Question: Here's my fiddle: <URL>
I'd like it to looks like this:

The code should be smart enough to know that it should only create connectors for the rows after the event pick and before the game date.
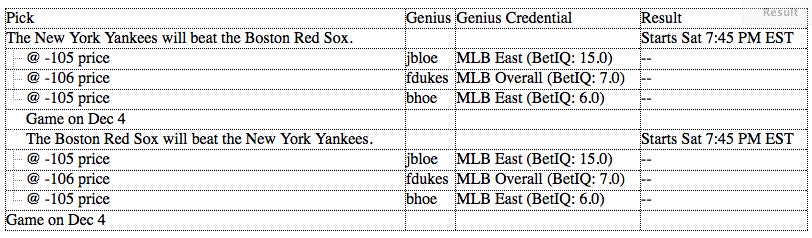
Answer: [] code adjusted to allow for 'lastindent' within the table.
'''
var lastCell,remember;
$$('.geniusPicks tr > td:first-child').slice(1,-1)
.each(
function(cell) {
cell = $(cell);
lastCell = (cell.innerHTML.match(/^@/)
? cell.addClassName('indent')
: void 0);
if (remember &&
remember.innerHTML.match(/^@/) &&
!cell.innerHTML.match(/^@/)) {
remember.addClassName('lastindent');
}
remember = cell;
});
'''
See <URL>